Interaction volume radius: 5 \u00c5
Interaction volume height: 50 \u00c5
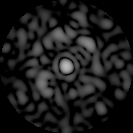
Disorder parameter: 0.8066